Question: i am beginner in cakephp and i need simple template in cakephp .
i have simple code :
'''
<!DOCTYPE html PUBLIC "-//W3C//DTD XHTML 1.0 Transitional//EN"
"http://www.w3.org/TR/xhtml1/DTD/xhtml1-transitional.dtd">
<html xmlns="http://www.w3.org/1999/xhtml">
<head>
<title><?php echo $title_for_layout?></title>
<link rel="shortcut icon" href="favicon.ico" type="image/x-icon">
<!-- Include external files and scripts here (See HTML helper for more info.) -->
<?php echo $scripts_for_layout ?>
</head>
<body>
<!-- If you'd like some sort of menu to
show up on all of your views, include it here -->
<div id="header">
<div id="menu">...</div>
</div>
<!-- Here's where I want my views to be displayed -->
<?php echo $content_for_layout ?>
<!-- Add a footer to each displayed page -->
<div id="footer">...</div>
</body>
</html>
'''
but this template is simple ,
i have users_controller and view , add , delete and index view .
i want load user action in User div in this image.

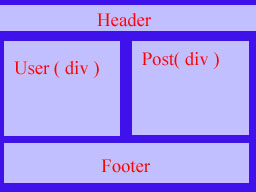
Answer: You can return a fully rendered view or data from anywhere in Cake using
More info available in the <URL>.